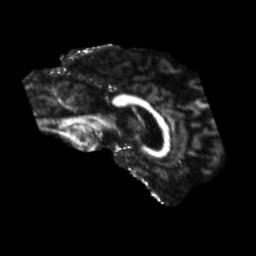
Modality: FA
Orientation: sagittal
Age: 63
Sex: male
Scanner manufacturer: siemens
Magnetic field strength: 3 T
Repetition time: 5.25 s
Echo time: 0.08 s